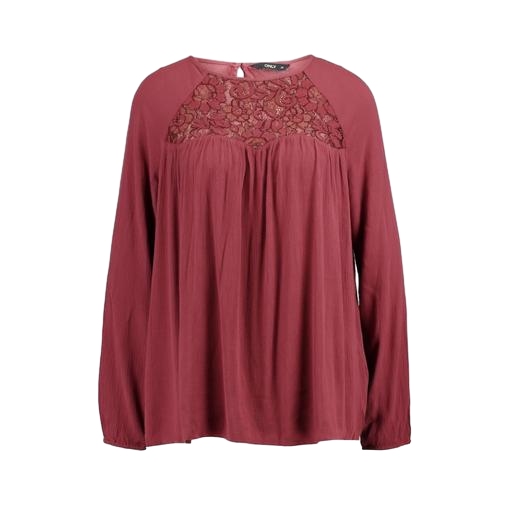
multicolor vila rust lace insert blouse, red lace yoke long sleeve blouse, longsleeved blouse, white background